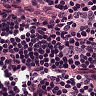
Metastatic tissue present: no